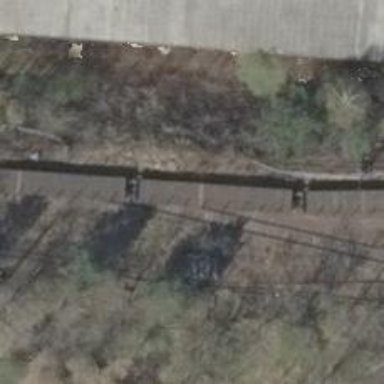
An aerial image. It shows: Railway switch.